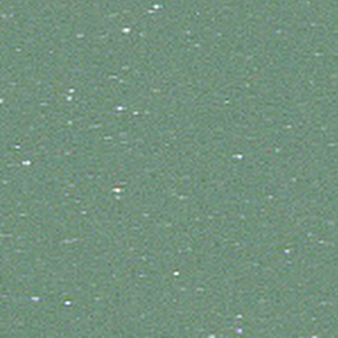
Label: other